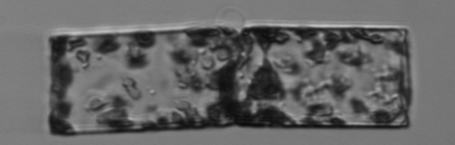
Label: Guinardia_flaccida